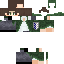
A male human skin with medium skin, wearing brown long hair dressed in a blue tshirt and black pants, featuring a closed mouth.